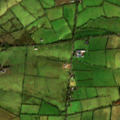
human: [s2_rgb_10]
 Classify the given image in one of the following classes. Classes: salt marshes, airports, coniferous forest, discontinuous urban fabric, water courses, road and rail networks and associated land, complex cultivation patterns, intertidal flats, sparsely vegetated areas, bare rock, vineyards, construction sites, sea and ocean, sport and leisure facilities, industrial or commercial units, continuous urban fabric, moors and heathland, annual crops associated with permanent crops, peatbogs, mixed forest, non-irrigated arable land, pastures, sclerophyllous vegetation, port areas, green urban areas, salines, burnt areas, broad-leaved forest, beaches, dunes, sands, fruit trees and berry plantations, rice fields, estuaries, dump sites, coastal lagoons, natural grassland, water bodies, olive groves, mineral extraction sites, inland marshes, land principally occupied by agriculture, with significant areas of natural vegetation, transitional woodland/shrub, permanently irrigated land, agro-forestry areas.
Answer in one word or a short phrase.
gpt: pastures